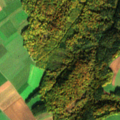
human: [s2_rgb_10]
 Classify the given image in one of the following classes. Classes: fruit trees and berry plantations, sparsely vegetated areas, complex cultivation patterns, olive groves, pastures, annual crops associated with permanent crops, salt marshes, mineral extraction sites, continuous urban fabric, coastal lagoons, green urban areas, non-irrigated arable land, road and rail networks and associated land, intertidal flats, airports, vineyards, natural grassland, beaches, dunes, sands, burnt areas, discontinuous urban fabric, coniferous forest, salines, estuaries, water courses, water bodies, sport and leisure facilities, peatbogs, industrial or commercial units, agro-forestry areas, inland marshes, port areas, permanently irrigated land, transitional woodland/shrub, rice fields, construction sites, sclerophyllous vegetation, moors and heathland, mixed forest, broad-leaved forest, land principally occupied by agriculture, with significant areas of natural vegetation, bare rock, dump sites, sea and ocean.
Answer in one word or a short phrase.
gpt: non-irrigated arable land, pastures, mixed forest